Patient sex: M
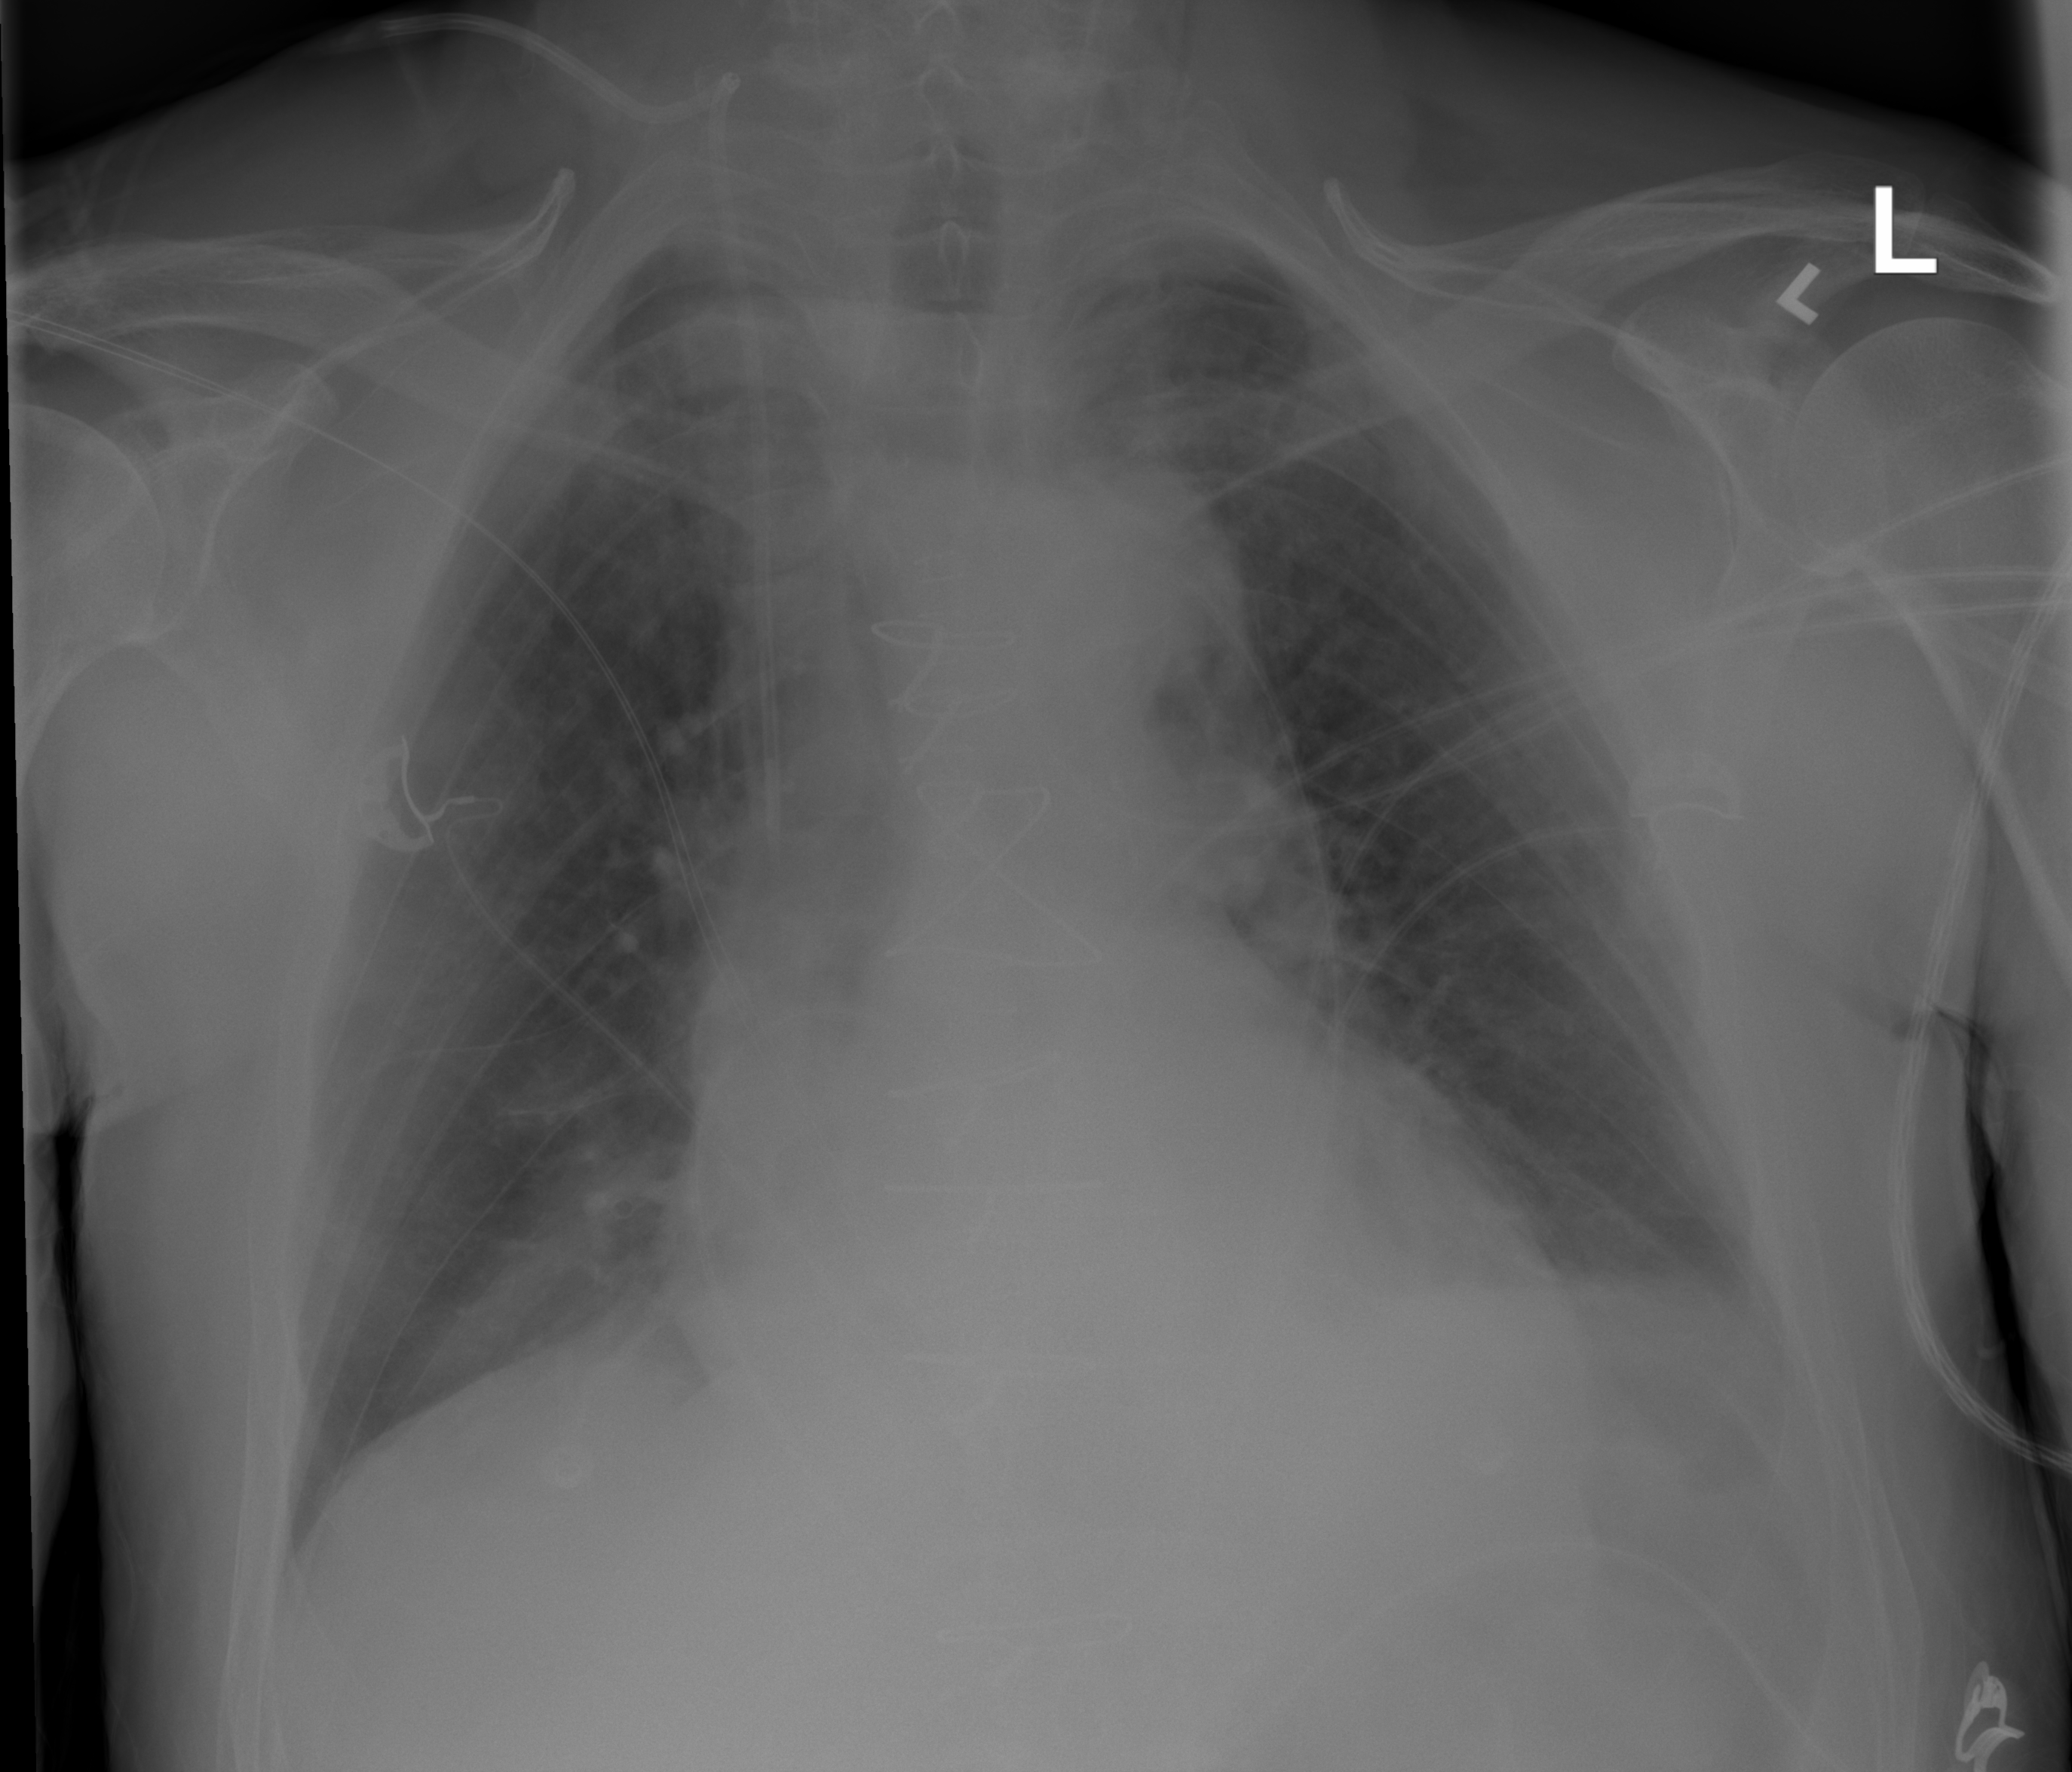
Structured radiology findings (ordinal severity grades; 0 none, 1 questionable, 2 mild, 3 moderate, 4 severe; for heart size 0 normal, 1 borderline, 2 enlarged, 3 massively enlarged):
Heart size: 2
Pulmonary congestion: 2
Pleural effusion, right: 0
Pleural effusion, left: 2
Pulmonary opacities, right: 2
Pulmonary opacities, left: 2
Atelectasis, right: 2
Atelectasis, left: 0